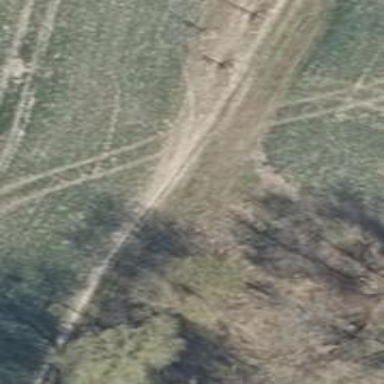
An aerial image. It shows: Path covered with grass.